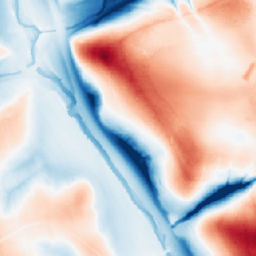
Category: trend_removal
Decomposition family: local_polynomial
Decomposition parameters: window_size: 101
degree: 2
Upsampling method: nearest
Upsampling parameters: scale: 4
Upsampling scale: 4